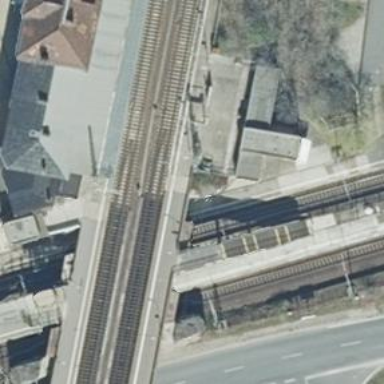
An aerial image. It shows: Platform edge at railway station.